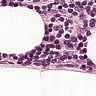
Metastatic tissue present: no